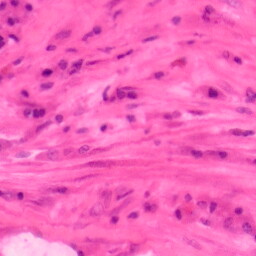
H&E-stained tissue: Colon